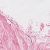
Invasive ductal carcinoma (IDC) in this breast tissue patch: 0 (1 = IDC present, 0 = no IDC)